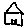
Label: house